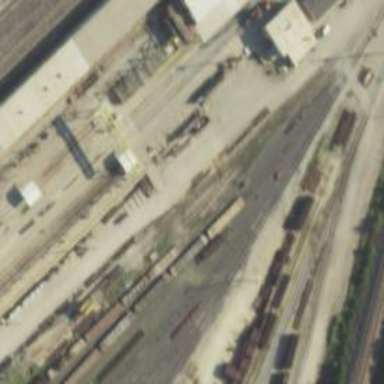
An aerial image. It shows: Railway yard.